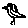
Label: bird